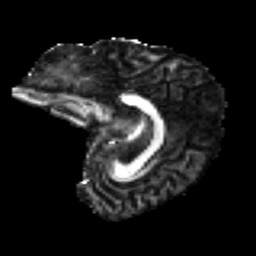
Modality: FA
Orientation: sagittal
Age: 49
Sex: female
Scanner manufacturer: ge
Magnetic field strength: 3 T
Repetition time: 7.8 s
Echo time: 0.0611 s